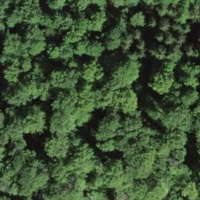
EUNIS habitat code: 41
Species observed at this site:
Cardamine heptaphylla